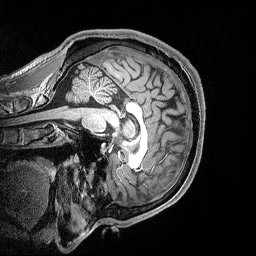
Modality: T1w
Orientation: sagittal
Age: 25
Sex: male
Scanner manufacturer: siemens
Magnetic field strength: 3 T
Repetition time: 2.3 s
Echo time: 0.00298 s